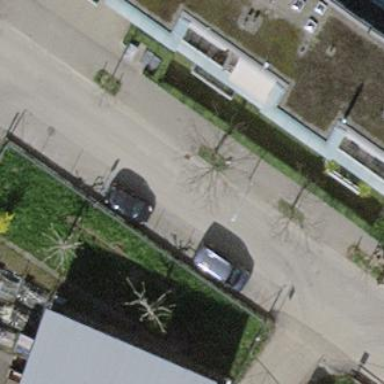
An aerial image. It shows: Parking lane designated for parking.